Question: 1. I need the lines created with abline() to appear behind my barplot() bars. I need them running horizontally across the entire graph behind the bars at 10, 20, 30, and 40 on the Y axis. I have tried using the function panel.first() as well as calling abline() before/after creating the barplot. Neither seems to work.
This is my first attempt at creating these figures in R and I am assuming I have some problems with the formatting and organization. Would appreciate any advice/changes.
1. On my Y axis I have ticks at 0, 10, 20, 30, and 40. Each are labeled with these values. I need to add tick marks at their midpoints (5, 15, 25, 35) and have them remain unlabeled and half the size of the major labeled ticks. I have tried using minor.tick, axes = FALSE and making changes with axis*() function. I also tried an additional rug function and a tick.ratio.
I have since solved the issue #1 and only need help on #2
EDIT: Here is the data I am using -
<URL>
Here is a copy of my code:
'''
#NEED TO ADD TICK MARKS EVERY 5 ON YAXIS, SEND ABLINE TO BACKGROUND
#Create X and Y
x <- table(fig402data.dat$well_ID)
y <- table(fig402data.dat$Avg_CO2_flow_scfm)
#Manually add 'flow' values
flow <- c(14,
+ 7.7,
+ 10.4,
+ 18.2,
+ 14.5,
+ 32,
+ 24.1,
+ 29.7,
+ 22,
+ 32.8,
+ 11.9,
+ 15,
+ 25)
abline(h=10, col= 'black')
abline(h=20, col= 'black')
abline(h=30, col= 'black')
abline(h=40, col= 'black')
#Create barplot
barplot(flow,x, abline(), space = 0, tck=1, tcl=-0.5, ylim=c(0,40), col = c("#E69F00","#E69F00", "#56B4E9", "#009E73","#009E73","#009E73","#009E73","#009E73","#009E73","#009E73","#009E73","#009E73","#009E73"), names.arg = fig402data.dat$well_ID, las=2, ylab = expression('Average Flow CO'[2] (scfm), cex.axis = 1, cex.names = 0.70))
barplot(flow,x,
axes = F,
#axTicks(1, axp = c(5,0,3)),
space = 0,
#tck = 1, tcl = -0.5,
ylim = c(0,40),
col = c("#E69F00","#E69F00", "#56B4E9", "#009E73","#009E73","#009E73","#009E73","#009E73","#009E73","#009E73","#009E73","#009E73","#009E73"),
names.arg = fig402data.dat$well_ID,
las = 2,
ylab = expression('Average Flow CO'[2] (scfm),
cex.axis = 1,
cex.names = 0.70))
axis(side = 2, tick = c(5,15,25,35), line = -0.25, tck=-0.25, tcl = -0.5, at=c(seq(from=0,to=40,by=10)))
rug(x = 0:40 + 0, tick = c(5,15,25,35), ticksize = -0.025, side = 2)
#minor.tick(ny=10)
#axis(2, at = 0:10, labels = c("CL",1,2,3,4,5,6,7,8,9,"DL"))
#USE
#axis(side = 2, line = -0.25, tck=-0.25, tcl = -0.5, at=c(seq(from=0,to=40,by=10)))
#axis(side = 2, line = -0.25, tck=-0.25, tcl = -0.5, at=c(seq(from=0,to=40,by=10)), tick =c(5,15,25,35))
#TRY
#tick.ratio=0.5
#?grid
#Add ablines
#abline(h=10, col= 'black')
#abline(h=20, col= 'black')
#abline(h=30, col= 'black')
#abline(h=40, col= 'black')
#Add Legend
legend("topright", legend=c("Phase 1", "Phase 2", "Phase 3"), fill=c("#E69F00","#56B4E9","#009E73"))
#END
#####################################################################################################################################################################################
#####TRY
# panel.first =
# abline(h=10, col= 'black', par("xpd"),
# abline(h=20, col= 'black'),
# abline(h=30, col= 'black'),
# abline(h=40, col= 'black'))
'''

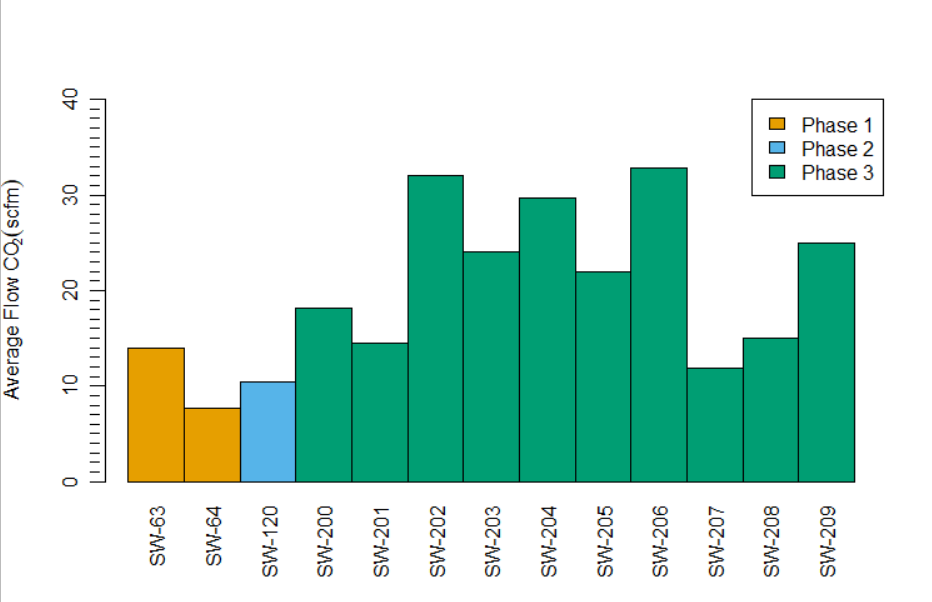
Answer: I would recommend using 'ggplot'. With 'barplot' in base R, you'd first create an empty plot, add 'abline', and then actual 'barplot'.
'''
#Data
d = table(mtcars$cyl)
#Empty plot
b = barplot(d, col = NA, border = NA)
#Horizontal Lines
abline(h = 0:16, col = "grey")
#Actual barplot
barplot(d, add = TRUE)
'''